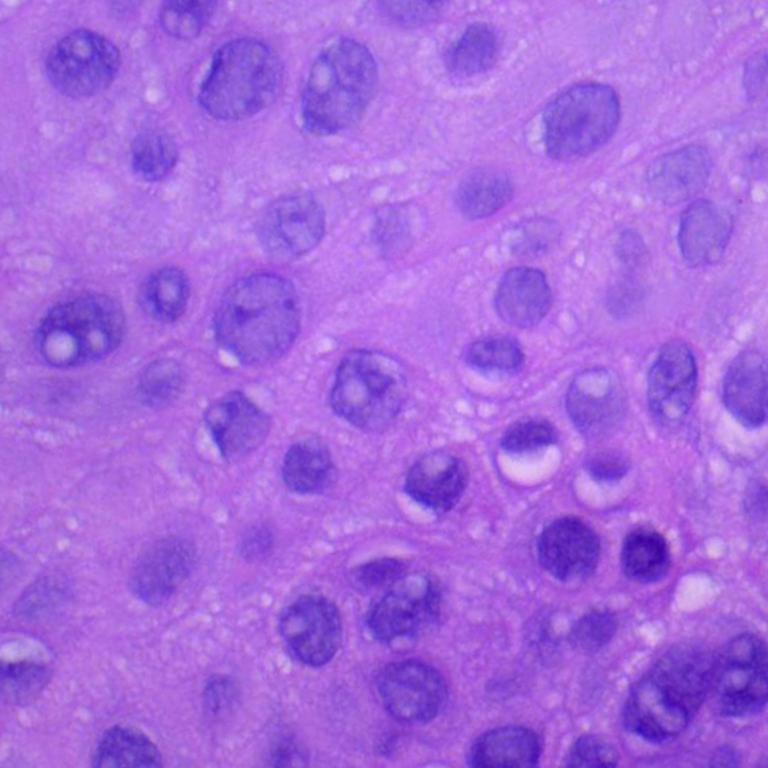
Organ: lung
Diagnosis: squamous carcinomas